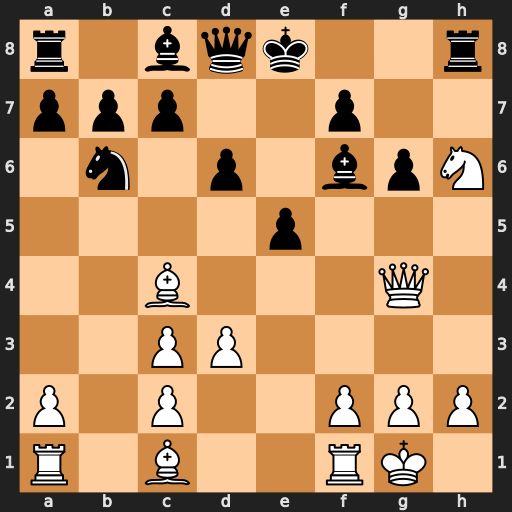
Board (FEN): r1bqk2r/ppp2p2/1n1p1bpN/4p3/2B3Q1/2PP4/P1P2PPP/R1B2RK1
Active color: w
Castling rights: kq
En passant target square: -
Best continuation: Bxf7+ Ke7 Qxg6